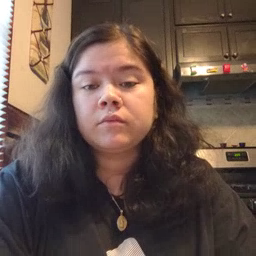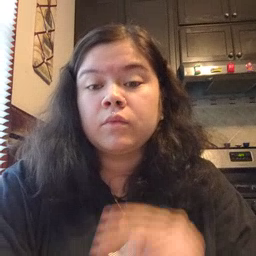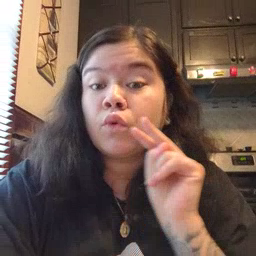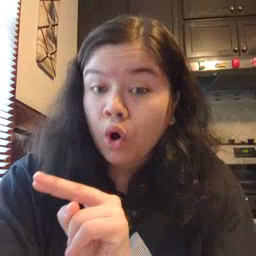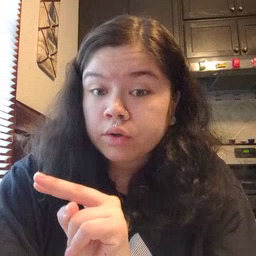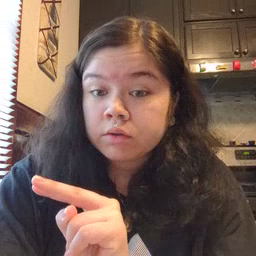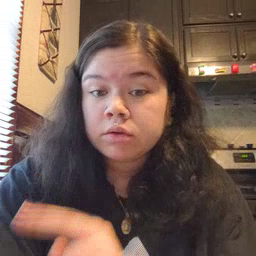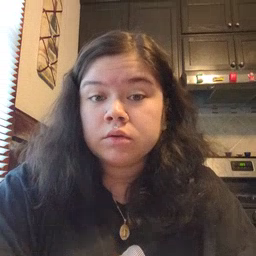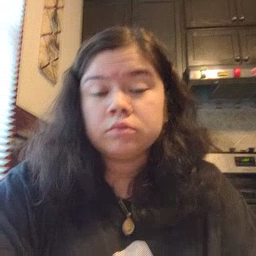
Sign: look